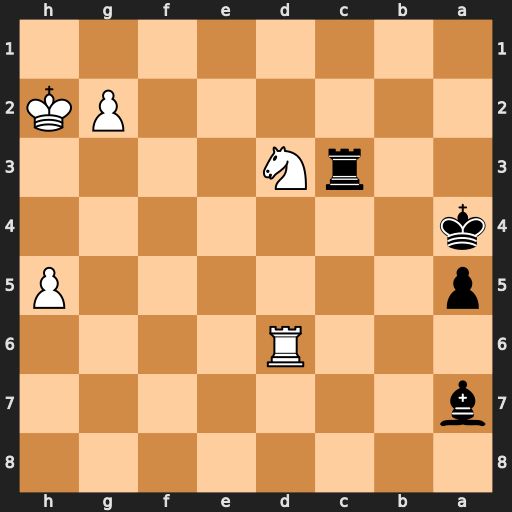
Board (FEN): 8/b7/3R4/p6P/k7/2rN4/6PK/8
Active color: b
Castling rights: -
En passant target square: -
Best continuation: Bb8 Kg1 Bxd6